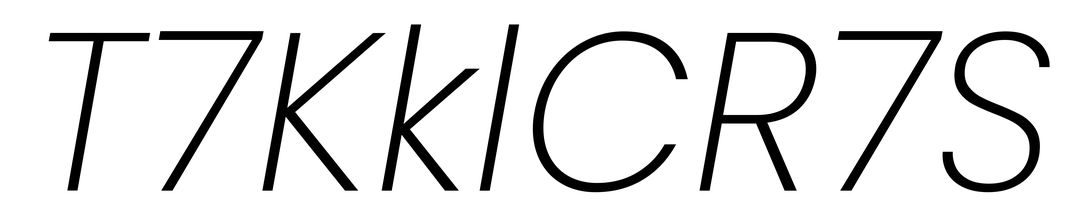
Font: Poppins-ExtraLightItalic